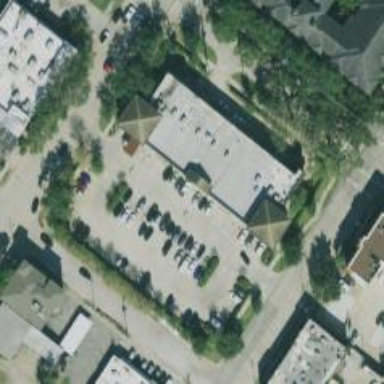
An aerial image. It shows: Veterinary facility.